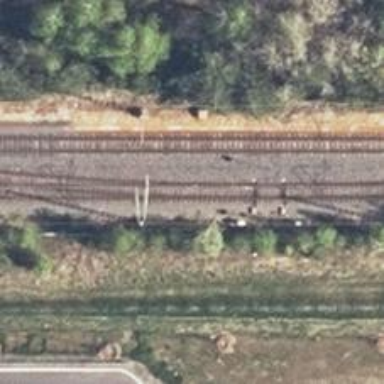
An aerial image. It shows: Railway switch.